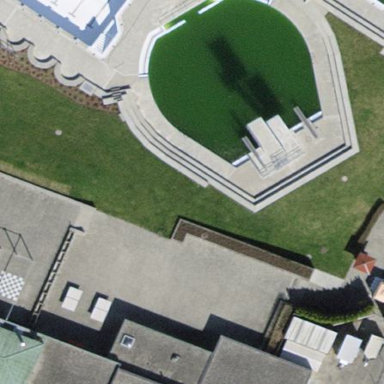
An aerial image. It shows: Plunge swimming pool in the leisure land.